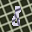
Label: 8